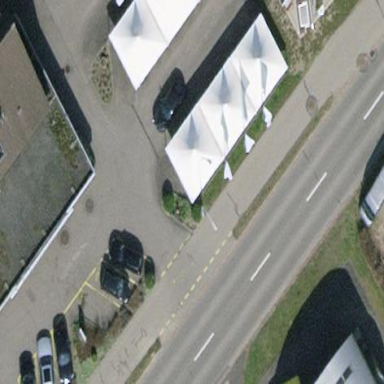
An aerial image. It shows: View of roof of building.